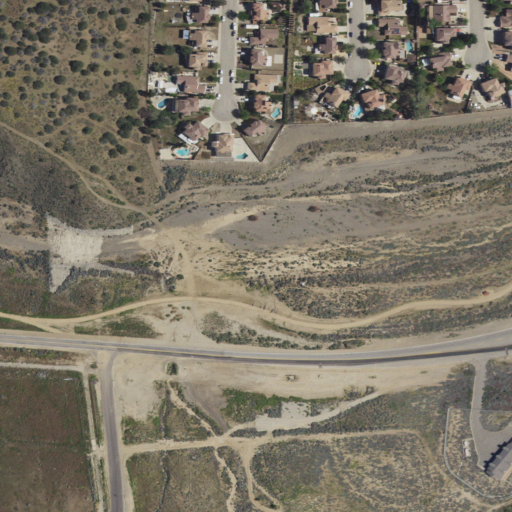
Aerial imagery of valley in California named Leona Valley containing shrub, low intensity development, medium intensity development, open development, grassland, and high intensity development